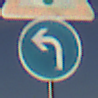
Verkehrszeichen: VorgeschriebeneFahrtrichtungLinks
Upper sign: Lichtzeichenanlage
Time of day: MorningAfternoon
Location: Outdoor (RoadRail)
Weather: PartlyCloudy
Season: NotSpecified
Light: Natural